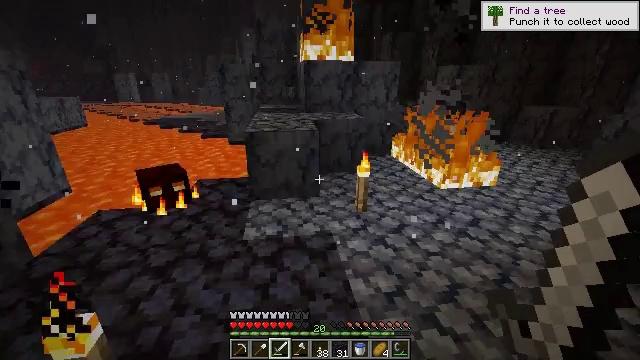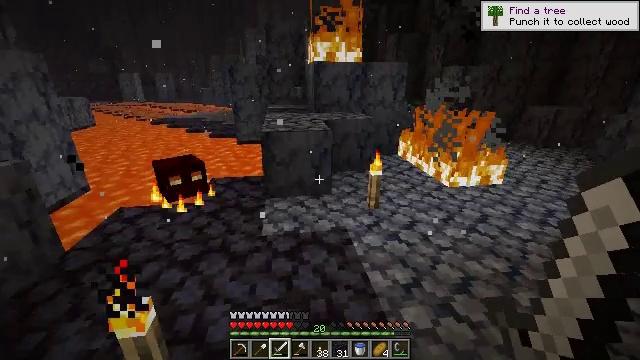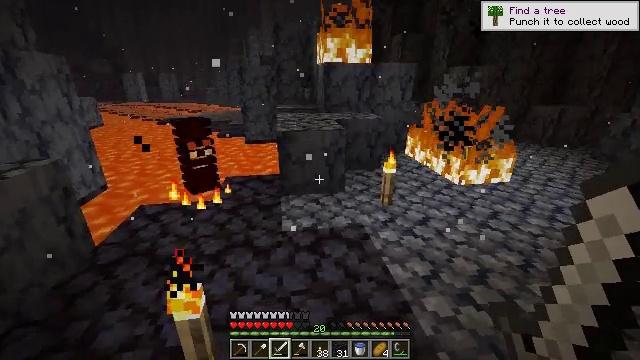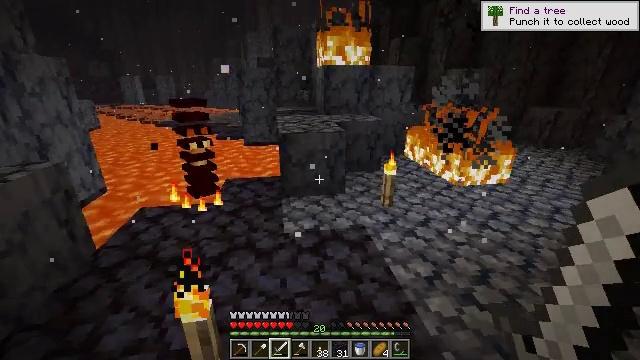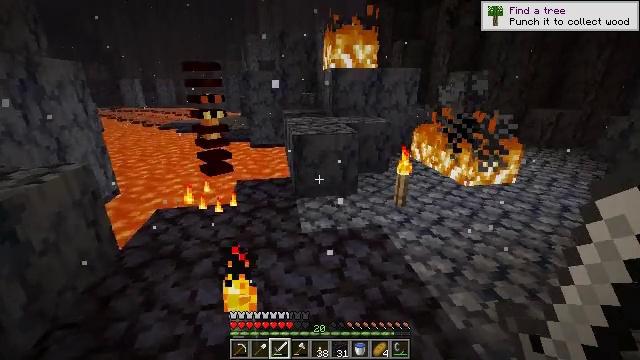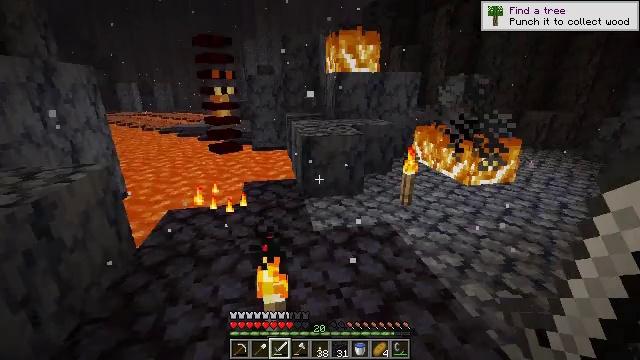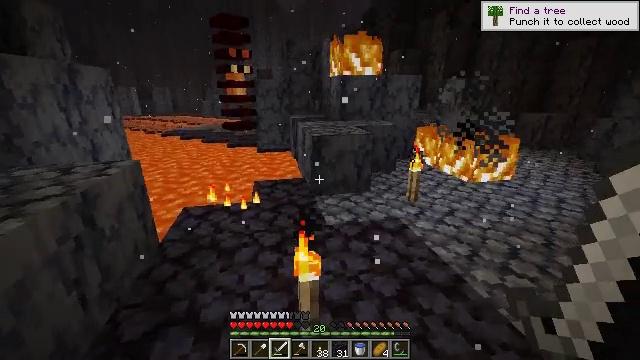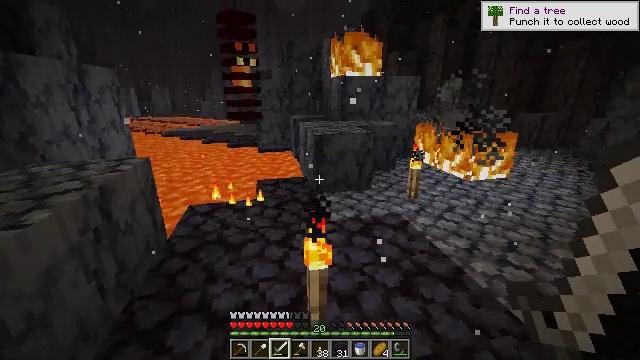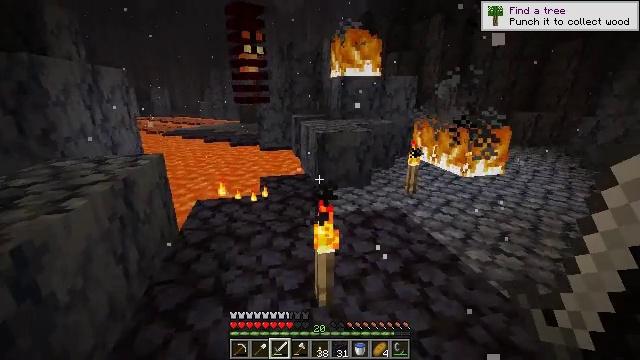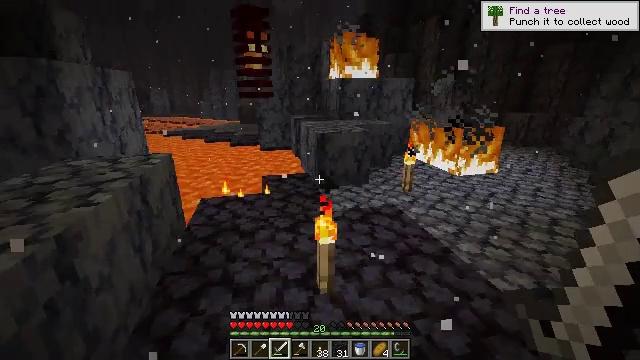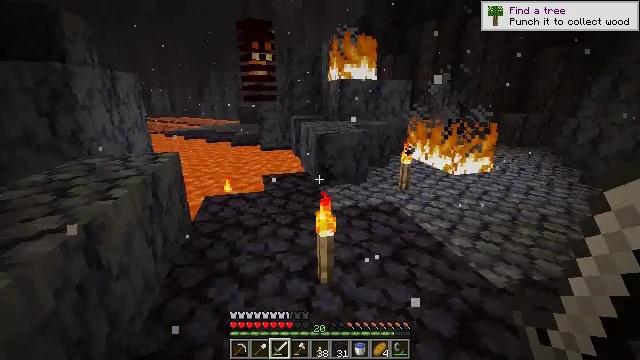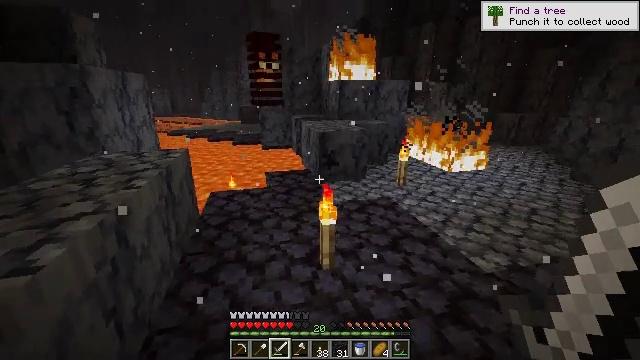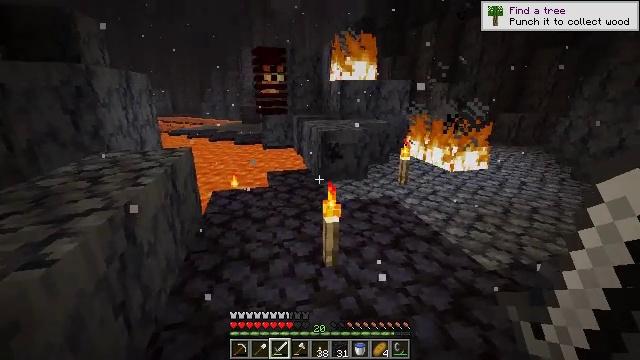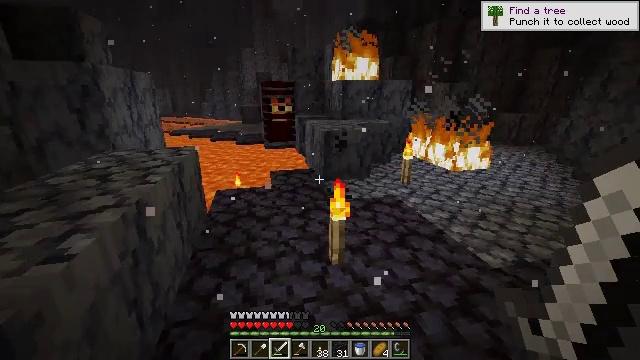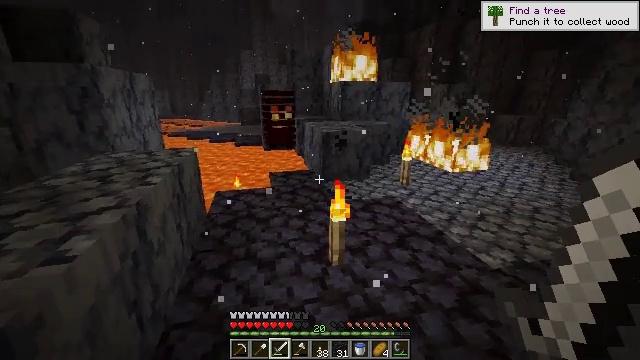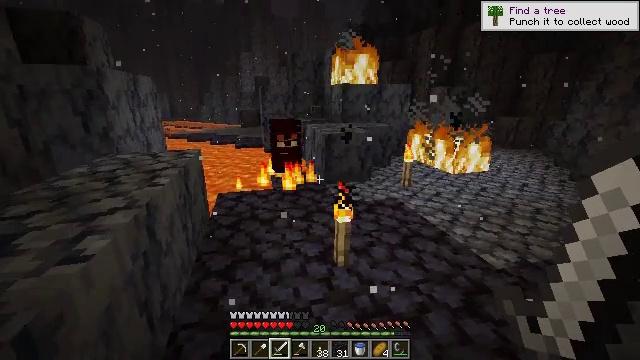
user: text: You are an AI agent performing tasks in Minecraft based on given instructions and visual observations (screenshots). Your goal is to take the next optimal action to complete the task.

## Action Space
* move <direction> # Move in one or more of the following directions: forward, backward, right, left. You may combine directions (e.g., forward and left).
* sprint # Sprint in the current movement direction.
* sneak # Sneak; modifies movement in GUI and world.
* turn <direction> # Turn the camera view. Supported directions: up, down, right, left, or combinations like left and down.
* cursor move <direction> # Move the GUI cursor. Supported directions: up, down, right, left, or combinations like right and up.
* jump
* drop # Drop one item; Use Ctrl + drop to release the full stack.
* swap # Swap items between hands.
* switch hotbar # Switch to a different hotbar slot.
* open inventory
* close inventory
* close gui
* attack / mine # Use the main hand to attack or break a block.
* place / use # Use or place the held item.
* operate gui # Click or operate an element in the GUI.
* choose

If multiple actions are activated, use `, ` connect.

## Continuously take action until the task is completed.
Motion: motion action
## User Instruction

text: Combat the magma cube.
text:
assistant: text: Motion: move back and move left
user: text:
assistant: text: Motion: move back and move left
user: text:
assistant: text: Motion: move back and move left
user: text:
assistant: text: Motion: move back and move left
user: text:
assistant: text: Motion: move back and move left, turn right
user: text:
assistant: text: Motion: move back and move left
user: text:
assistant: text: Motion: move back
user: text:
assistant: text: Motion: move back
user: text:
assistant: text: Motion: move back
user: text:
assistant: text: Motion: move back
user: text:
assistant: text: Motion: move back
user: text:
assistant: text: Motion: move back
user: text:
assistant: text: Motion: move back
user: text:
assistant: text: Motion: move back
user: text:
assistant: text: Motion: move back
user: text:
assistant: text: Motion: move back
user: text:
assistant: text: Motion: no_op
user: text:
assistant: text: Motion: no_op
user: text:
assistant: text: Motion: no_op
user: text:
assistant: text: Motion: no_op
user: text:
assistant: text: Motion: no_op
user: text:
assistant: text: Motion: no_op
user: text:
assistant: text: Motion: no_op
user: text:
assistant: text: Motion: no_op
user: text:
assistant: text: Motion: no_op
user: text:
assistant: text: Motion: no_op
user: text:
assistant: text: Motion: no_op
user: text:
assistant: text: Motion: no_op
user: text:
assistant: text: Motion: no_op
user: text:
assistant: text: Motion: no_op